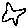
Label: star